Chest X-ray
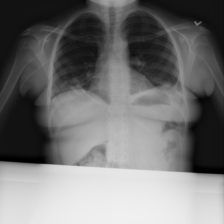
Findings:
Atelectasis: positive
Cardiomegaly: negative
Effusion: negative
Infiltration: negative
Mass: negative
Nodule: negative
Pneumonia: negative
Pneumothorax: negative
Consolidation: positive
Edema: negative
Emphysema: negative
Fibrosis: negative
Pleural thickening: negative
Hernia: negative